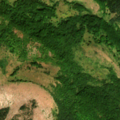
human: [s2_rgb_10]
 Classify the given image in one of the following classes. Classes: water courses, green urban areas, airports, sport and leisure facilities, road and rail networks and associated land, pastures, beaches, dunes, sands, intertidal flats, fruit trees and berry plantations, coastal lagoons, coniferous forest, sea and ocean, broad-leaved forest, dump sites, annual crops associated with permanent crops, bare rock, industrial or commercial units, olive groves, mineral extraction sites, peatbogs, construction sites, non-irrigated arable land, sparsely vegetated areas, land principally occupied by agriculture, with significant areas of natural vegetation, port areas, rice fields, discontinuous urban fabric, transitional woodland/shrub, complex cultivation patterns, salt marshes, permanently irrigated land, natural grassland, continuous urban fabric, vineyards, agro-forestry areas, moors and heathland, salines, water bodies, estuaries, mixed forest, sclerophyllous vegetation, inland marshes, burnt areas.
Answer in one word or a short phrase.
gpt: broad-leaved forest, coniferous forest, natural grassland, transitional woodland/shrub